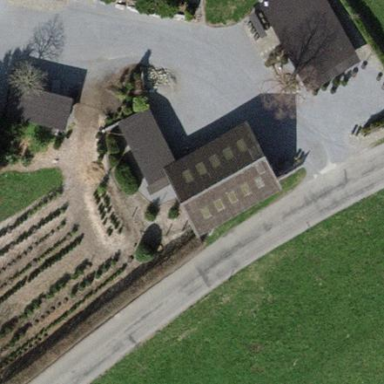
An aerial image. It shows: Shed building.